Field crop: maize
Growth stage: 2
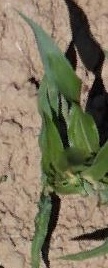
Species: maize